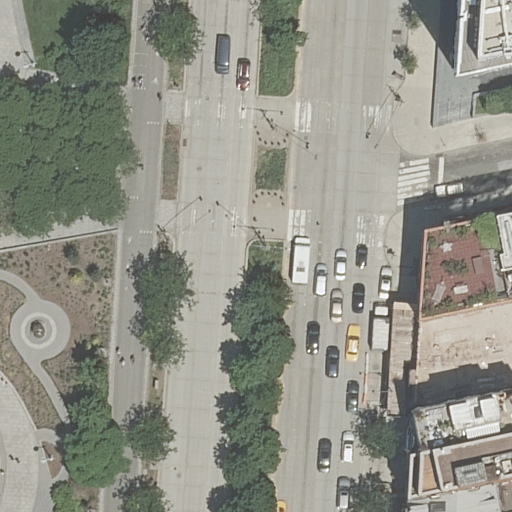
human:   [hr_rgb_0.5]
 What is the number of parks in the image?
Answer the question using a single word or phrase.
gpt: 2

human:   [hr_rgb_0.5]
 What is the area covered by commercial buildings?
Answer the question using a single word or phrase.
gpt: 0m2

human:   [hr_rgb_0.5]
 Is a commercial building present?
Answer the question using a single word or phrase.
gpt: no

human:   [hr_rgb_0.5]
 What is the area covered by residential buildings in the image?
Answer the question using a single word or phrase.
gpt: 637m2

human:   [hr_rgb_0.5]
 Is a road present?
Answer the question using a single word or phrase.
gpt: yes

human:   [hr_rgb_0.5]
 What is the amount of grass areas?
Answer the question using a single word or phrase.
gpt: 6

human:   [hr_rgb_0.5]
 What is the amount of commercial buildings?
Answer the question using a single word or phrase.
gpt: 0

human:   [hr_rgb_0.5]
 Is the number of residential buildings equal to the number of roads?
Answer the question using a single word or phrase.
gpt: no

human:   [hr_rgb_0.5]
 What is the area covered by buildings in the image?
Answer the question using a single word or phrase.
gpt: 637m2

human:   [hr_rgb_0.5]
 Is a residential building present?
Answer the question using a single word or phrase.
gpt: yes

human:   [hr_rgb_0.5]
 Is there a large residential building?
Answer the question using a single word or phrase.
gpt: no

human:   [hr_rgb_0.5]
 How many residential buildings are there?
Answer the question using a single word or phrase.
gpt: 7

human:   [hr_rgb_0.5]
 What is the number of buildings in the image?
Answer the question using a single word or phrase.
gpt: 7

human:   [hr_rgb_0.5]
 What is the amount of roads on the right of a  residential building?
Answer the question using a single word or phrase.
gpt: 0

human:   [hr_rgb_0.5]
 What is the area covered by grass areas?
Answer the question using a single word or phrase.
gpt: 1383m2

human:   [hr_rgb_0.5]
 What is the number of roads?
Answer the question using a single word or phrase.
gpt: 12

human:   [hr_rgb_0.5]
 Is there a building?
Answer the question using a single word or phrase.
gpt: yes

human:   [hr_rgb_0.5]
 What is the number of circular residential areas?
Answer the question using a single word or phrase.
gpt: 0

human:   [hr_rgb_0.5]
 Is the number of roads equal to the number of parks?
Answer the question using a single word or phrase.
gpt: no

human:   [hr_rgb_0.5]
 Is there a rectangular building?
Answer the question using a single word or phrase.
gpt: yes

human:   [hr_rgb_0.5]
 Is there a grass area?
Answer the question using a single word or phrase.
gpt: yes

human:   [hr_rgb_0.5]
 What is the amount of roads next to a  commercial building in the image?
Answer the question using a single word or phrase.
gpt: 0

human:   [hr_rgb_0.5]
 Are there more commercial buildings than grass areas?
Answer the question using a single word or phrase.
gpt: no

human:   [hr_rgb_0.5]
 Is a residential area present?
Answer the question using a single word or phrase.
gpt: yes

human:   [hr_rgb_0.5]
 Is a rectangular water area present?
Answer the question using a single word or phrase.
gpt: no

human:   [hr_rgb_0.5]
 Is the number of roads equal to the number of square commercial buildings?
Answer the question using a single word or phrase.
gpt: no

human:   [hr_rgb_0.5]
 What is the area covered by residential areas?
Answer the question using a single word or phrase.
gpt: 1382m2

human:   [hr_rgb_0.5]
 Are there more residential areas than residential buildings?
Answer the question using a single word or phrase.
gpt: no

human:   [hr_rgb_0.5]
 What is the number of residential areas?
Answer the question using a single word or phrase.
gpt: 1

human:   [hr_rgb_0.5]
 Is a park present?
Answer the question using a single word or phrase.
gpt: yes

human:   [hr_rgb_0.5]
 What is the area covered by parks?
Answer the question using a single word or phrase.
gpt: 2506m2

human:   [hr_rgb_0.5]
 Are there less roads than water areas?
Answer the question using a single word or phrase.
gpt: no

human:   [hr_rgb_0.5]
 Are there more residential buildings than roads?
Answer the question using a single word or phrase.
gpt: no

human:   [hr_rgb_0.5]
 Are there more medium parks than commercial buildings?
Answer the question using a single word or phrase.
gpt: no

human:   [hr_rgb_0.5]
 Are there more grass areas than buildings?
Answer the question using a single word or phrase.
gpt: no

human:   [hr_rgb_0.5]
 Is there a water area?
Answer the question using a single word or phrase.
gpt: no

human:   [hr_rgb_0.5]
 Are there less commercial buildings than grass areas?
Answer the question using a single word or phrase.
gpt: yes

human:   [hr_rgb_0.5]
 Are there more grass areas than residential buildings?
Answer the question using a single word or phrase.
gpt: no

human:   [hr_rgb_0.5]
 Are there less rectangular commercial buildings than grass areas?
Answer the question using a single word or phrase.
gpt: yes

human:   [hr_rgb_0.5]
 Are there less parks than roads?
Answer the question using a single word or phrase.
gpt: yes

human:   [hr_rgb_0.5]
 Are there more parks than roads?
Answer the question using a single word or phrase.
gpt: no

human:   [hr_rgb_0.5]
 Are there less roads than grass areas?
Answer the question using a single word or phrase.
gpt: no

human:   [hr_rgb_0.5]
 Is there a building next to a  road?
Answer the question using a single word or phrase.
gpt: yes

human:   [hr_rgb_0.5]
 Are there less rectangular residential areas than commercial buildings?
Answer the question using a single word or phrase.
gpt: no

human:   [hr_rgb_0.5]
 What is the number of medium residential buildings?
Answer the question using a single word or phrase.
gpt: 3

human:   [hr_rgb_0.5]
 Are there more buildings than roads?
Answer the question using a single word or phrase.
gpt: no

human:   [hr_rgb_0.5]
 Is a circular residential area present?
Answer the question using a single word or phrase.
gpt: no

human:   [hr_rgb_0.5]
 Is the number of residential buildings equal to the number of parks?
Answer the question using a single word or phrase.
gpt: no

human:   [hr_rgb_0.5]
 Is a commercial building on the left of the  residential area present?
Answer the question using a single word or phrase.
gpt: no

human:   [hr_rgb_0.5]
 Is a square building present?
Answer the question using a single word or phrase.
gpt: no

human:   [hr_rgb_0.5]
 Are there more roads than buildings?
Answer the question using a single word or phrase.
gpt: yes

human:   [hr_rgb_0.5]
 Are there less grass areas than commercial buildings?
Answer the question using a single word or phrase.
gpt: no

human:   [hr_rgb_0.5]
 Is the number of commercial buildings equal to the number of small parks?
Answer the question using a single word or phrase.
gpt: no

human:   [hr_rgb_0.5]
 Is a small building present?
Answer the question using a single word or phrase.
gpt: yes

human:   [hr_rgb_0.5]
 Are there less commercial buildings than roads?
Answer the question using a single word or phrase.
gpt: yes

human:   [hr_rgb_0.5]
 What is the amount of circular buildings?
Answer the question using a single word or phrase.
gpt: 0

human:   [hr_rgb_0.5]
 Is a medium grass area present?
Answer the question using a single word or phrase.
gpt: yes

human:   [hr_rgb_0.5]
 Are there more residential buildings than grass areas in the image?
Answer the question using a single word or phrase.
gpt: yes

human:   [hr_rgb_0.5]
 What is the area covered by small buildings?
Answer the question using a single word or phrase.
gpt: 163m2

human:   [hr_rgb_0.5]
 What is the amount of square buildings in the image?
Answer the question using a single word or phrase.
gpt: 0

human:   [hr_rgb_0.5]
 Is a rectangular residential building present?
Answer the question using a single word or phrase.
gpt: yes

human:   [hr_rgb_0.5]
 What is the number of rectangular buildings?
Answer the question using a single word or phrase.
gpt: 6

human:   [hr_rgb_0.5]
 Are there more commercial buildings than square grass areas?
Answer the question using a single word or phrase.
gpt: no

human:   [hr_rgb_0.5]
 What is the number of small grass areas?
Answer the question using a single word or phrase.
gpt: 4